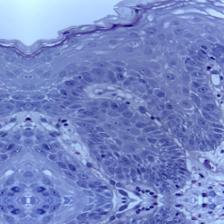
Diagnosis: Normal